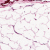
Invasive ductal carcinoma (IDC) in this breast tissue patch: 0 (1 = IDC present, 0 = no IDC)